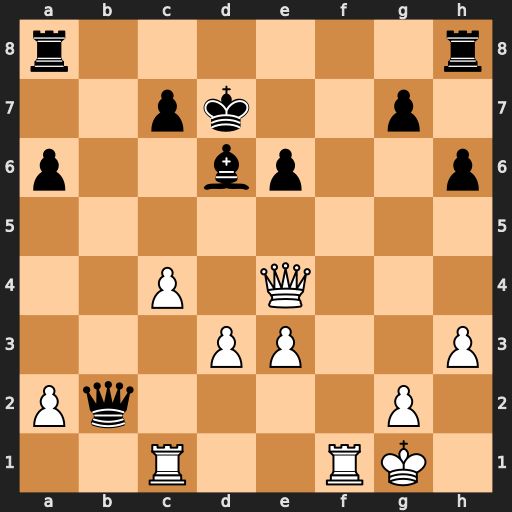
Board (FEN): r6r/2pk2p1/p2bp2p/8/2P1Q3/3PP2P/Pq4P1/2R2RK1
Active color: w
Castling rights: -
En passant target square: -
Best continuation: c5 Raf8 cxd6 Rxf1+ Rxf1